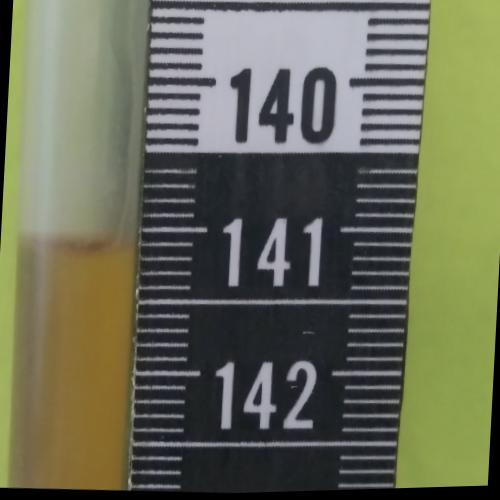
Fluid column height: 141.1 cm